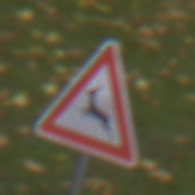
Verkehrszeichen: WildwechselRechts
Umgebung: Outdoor, Nature
Tageszeit: MorningAfternoon
Wetter: Overcast
Licht: Natural
Jahreszeit: Autumn
Kontrast: LowContrast